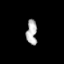
Tissue: prostate
Cell type: Epithelial cells
Senescence score: 0.3108
Nuclear area (px): 252
Mean DAPI intensity: 178.774